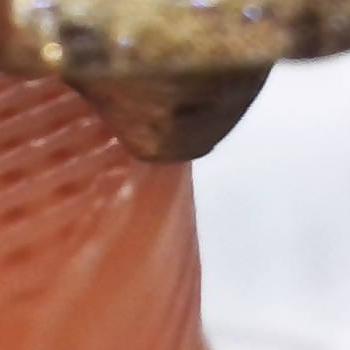
Flow rate: 48%